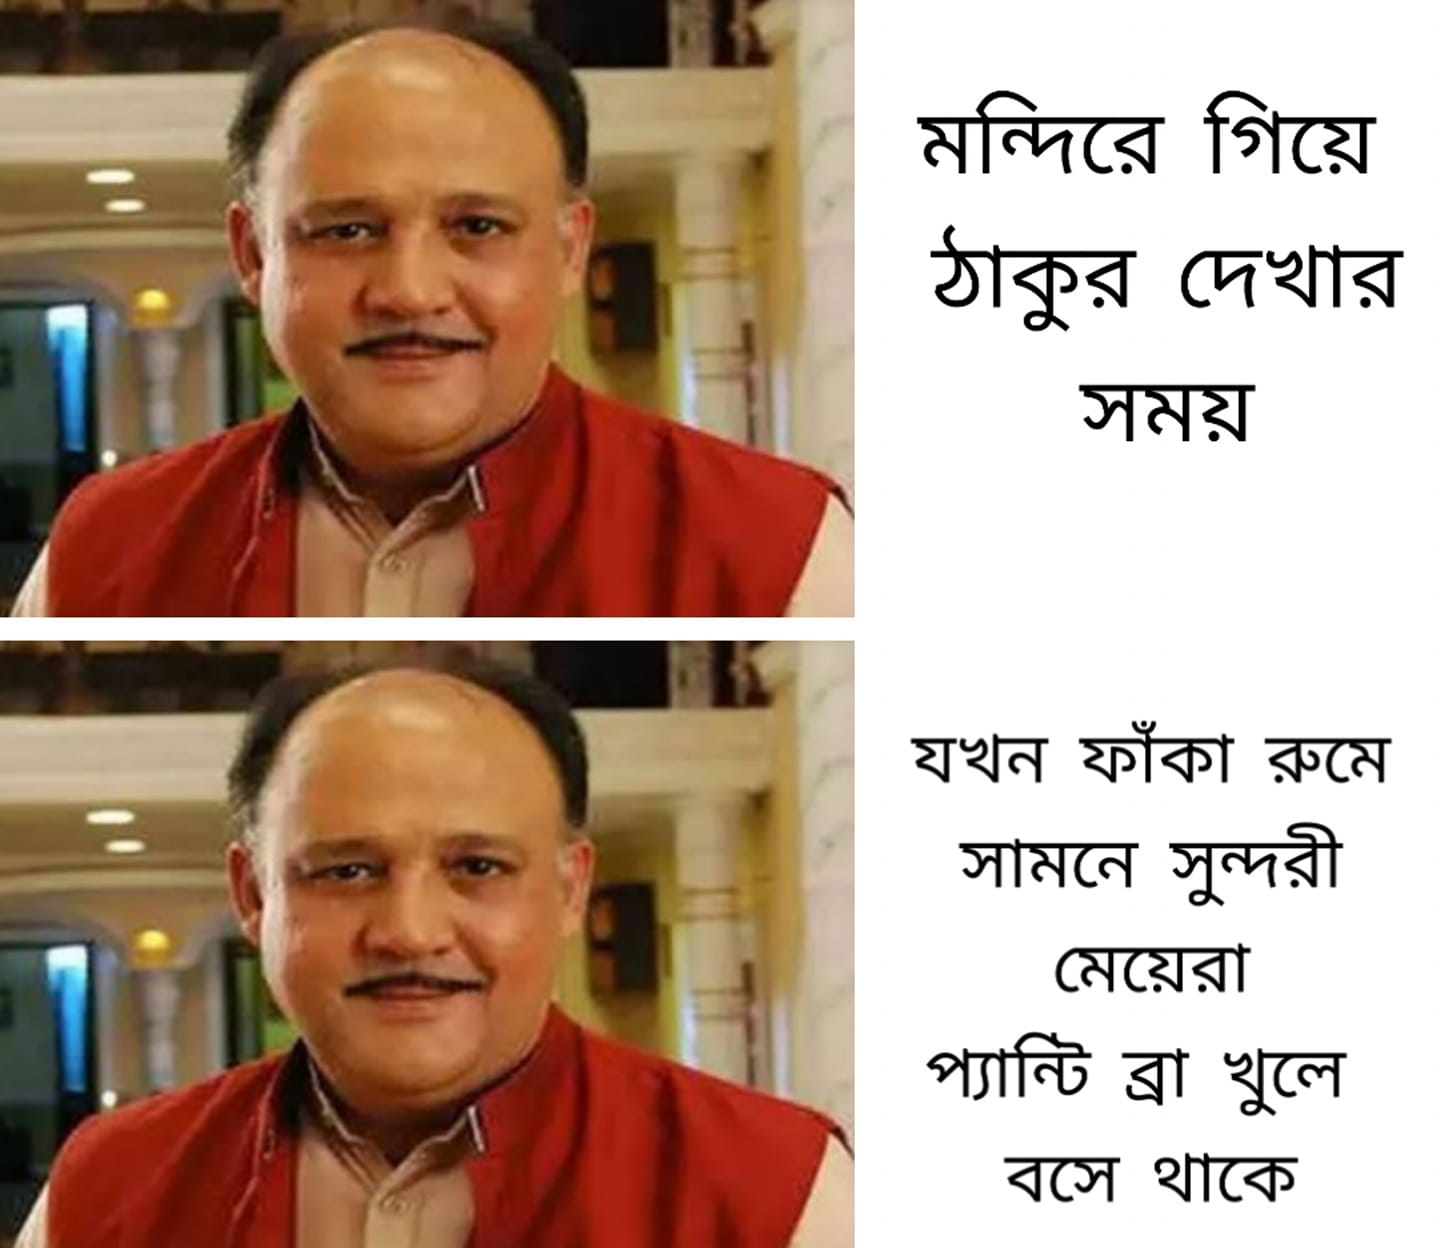
Caption: মন্দিরে গিয়ে ঠাকুর দেখার সময়    যখন ফাঁকা রুমে সামনে সুন্দরী মেয়েরা প্যান্টি ব্রা খুলে বসে থাকে
Label: hate